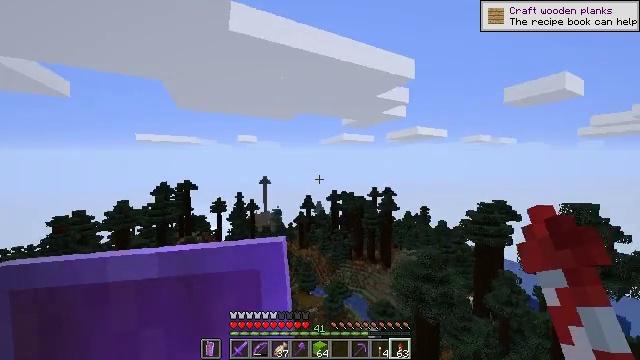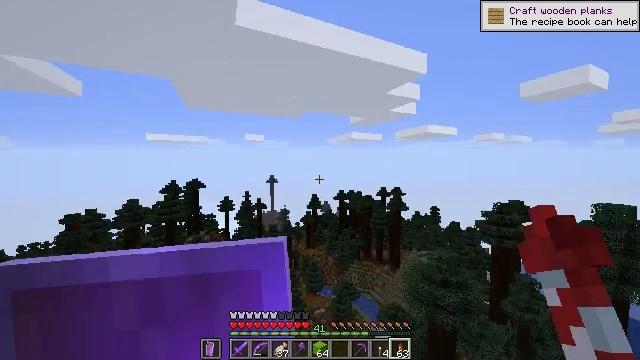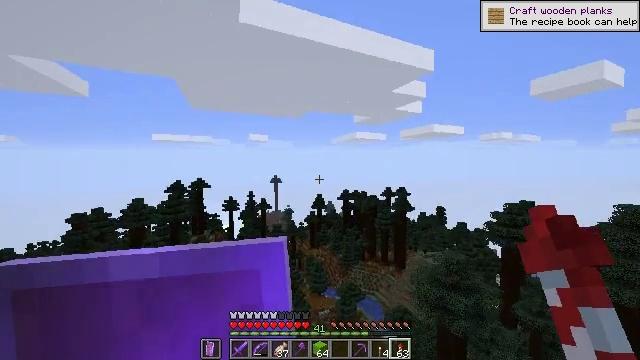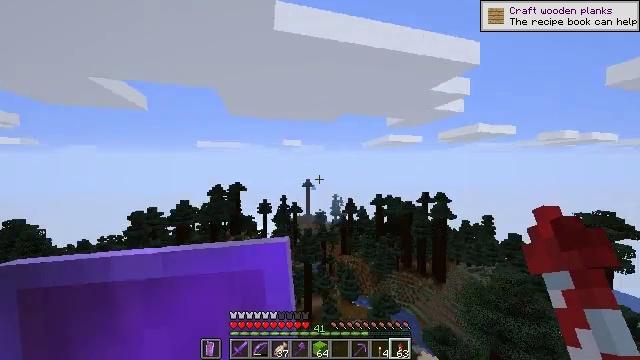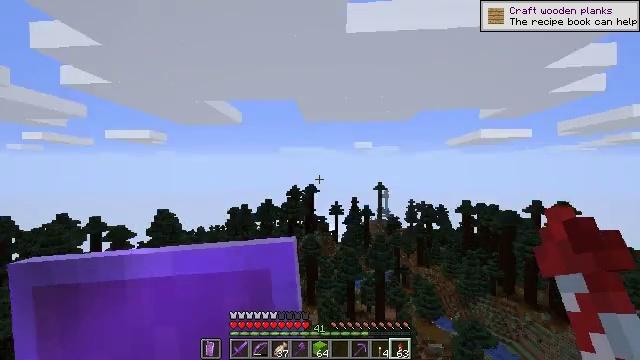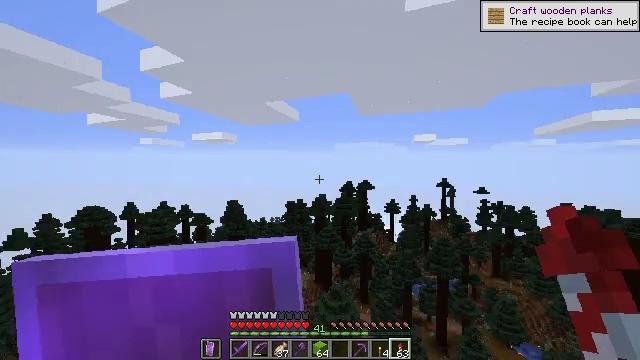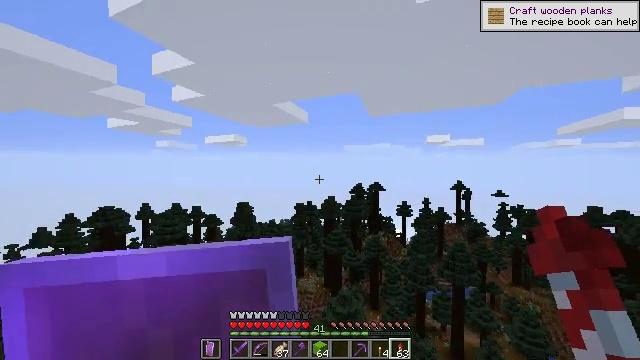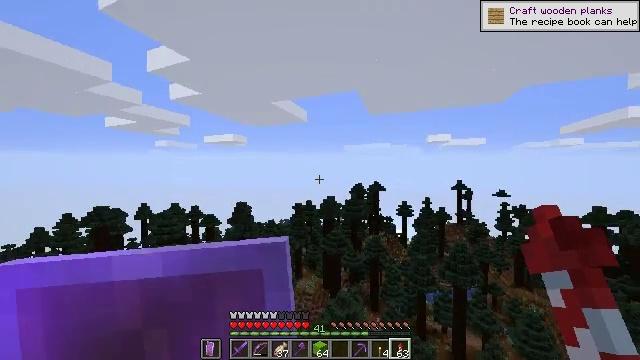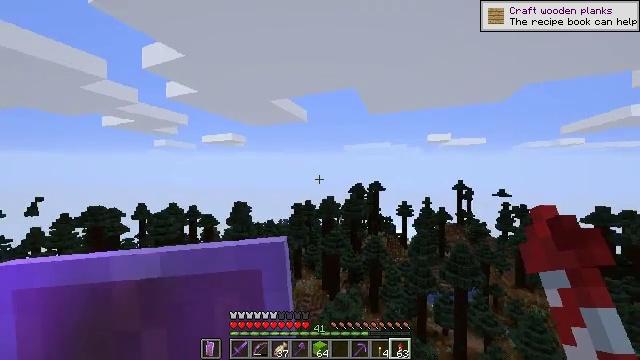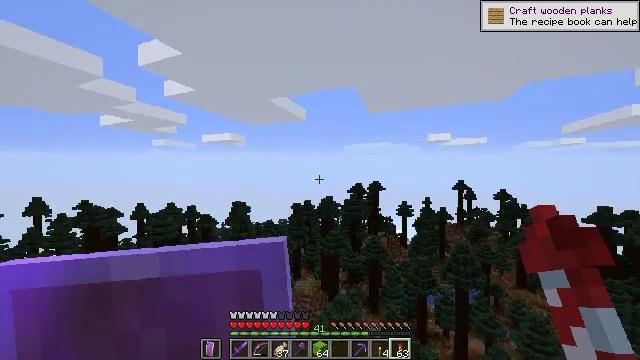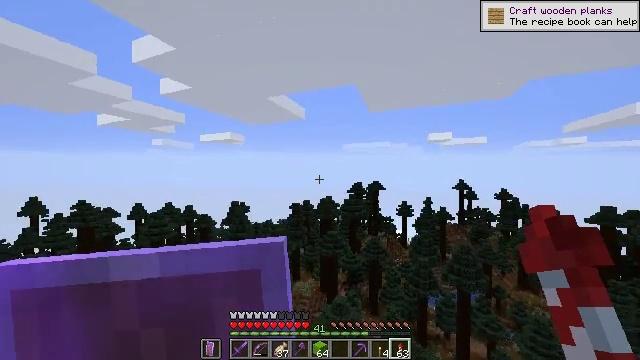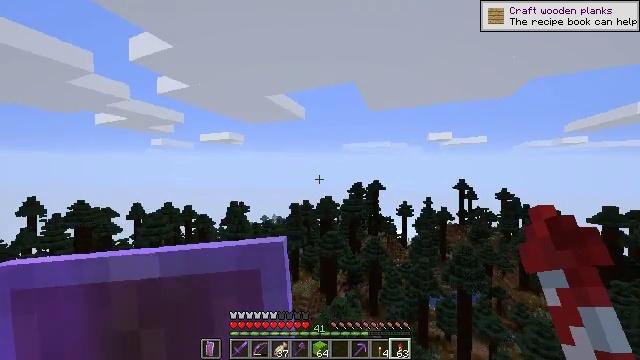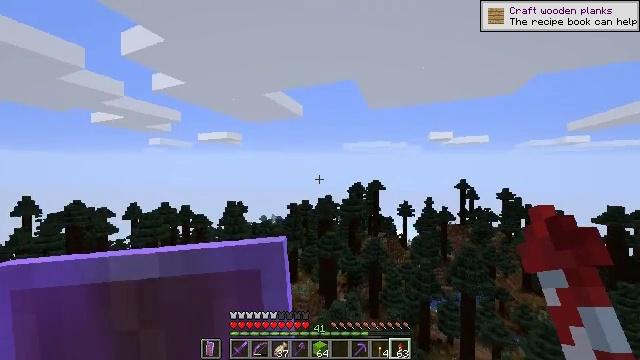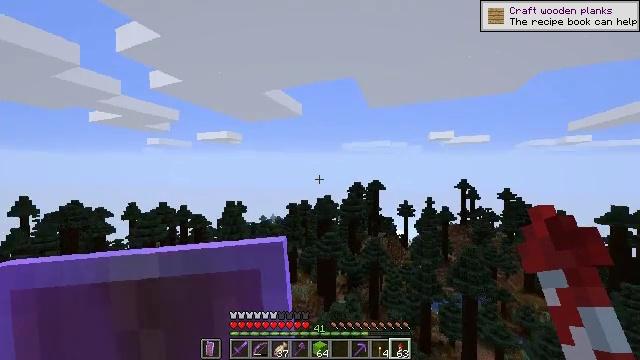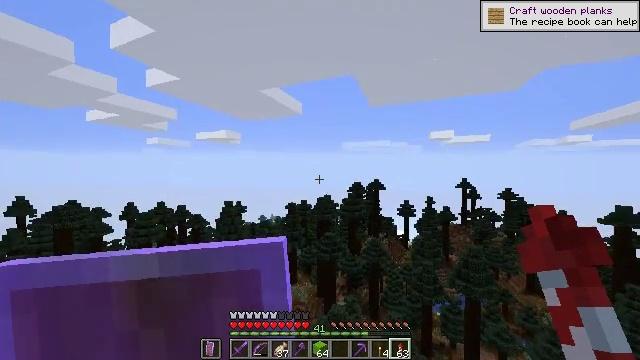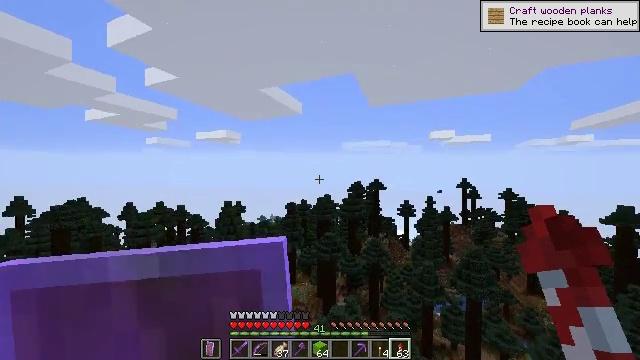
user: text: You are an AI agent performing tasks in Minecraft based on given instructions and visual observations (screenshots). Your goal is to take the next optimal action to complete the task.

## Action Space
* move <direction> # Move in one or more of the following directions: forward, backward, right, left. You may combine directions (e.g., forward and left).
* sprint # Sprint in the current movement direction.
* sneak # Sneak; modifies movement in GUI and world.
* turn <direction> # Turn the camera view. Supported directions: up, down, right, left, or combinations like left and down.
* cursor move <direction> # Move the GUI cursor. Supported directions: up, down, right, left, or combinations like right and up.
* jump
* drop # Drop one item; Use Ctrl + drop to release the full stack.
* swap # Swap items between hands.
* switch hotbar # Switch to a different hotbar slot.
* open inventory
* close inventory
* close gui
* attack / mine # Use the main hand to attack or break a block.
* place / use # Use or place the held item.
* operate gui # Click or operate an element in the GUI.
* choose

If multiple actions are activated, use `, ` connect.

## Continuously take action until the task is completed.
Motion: motion action
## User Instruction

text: Open the crafting table to craft a lime carpet.
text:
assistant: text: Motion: move forward, sprint, turn left
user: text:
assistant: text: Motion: move forward, sprint, turn left
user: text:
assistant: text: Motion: move forward, sprint, turn left and up
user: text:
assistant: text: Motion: move forward, sprint, turn left
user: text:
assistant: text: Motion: move forward, sprint, turn left and down
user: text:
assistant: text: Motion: move forward, sprint, turn left
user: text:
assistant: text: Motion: move forward, sprint
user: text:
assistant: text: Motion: move forward, sprint
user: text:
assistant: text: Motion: move forward, sprint
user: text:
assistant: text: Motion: move forward, sprint
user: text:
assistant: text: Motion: move forward, sprint
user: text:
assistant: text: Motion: move forward, sprint
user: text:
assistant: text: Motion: move forward, sprint
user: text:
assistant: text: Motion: move forward, sprint
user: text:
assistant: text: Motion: move forward, sprint
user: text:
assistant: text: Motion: move forward, sprint, turn right
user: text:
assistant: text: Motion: move forward, sprint, turn right and up
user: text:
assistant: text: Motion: move forward, sprint, turn right
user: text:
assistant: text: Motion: move forward, sprint, turn right
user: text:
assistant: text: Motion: move forward, sprint, turn right
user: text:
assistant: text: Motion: move forward, sprint, turn right
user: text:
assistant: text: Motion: move forward, sprint
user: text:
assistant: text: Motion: move forward, sprint
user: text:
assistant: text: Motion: move forward, sprint
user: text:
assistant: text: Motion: move forward, sprint
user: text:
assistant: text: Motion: move forward, sprint
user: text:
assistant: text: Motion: move forward, sprint
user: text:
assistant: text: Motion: move forward, sprint
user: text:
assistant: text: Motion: move forward, sprint
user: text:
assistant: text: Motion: move forward, sprint